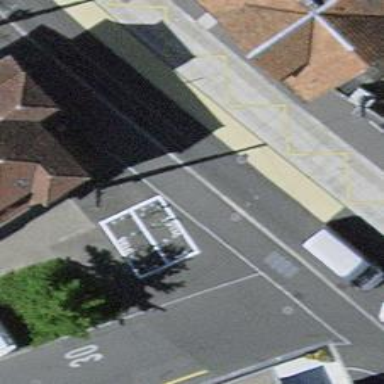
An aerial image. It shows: Bicycle rental service.